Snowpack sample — Snodgrass Mountain, Crested Butte, Colorado (2/4/25, 12:06 PM MST)
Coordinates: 38.923, -106.968
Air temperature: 35 °F
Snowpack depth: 80 cm
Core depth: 70 cm
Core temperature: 32 °F
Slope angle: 14°, slope face: 78°
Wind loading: low
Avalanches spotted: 0
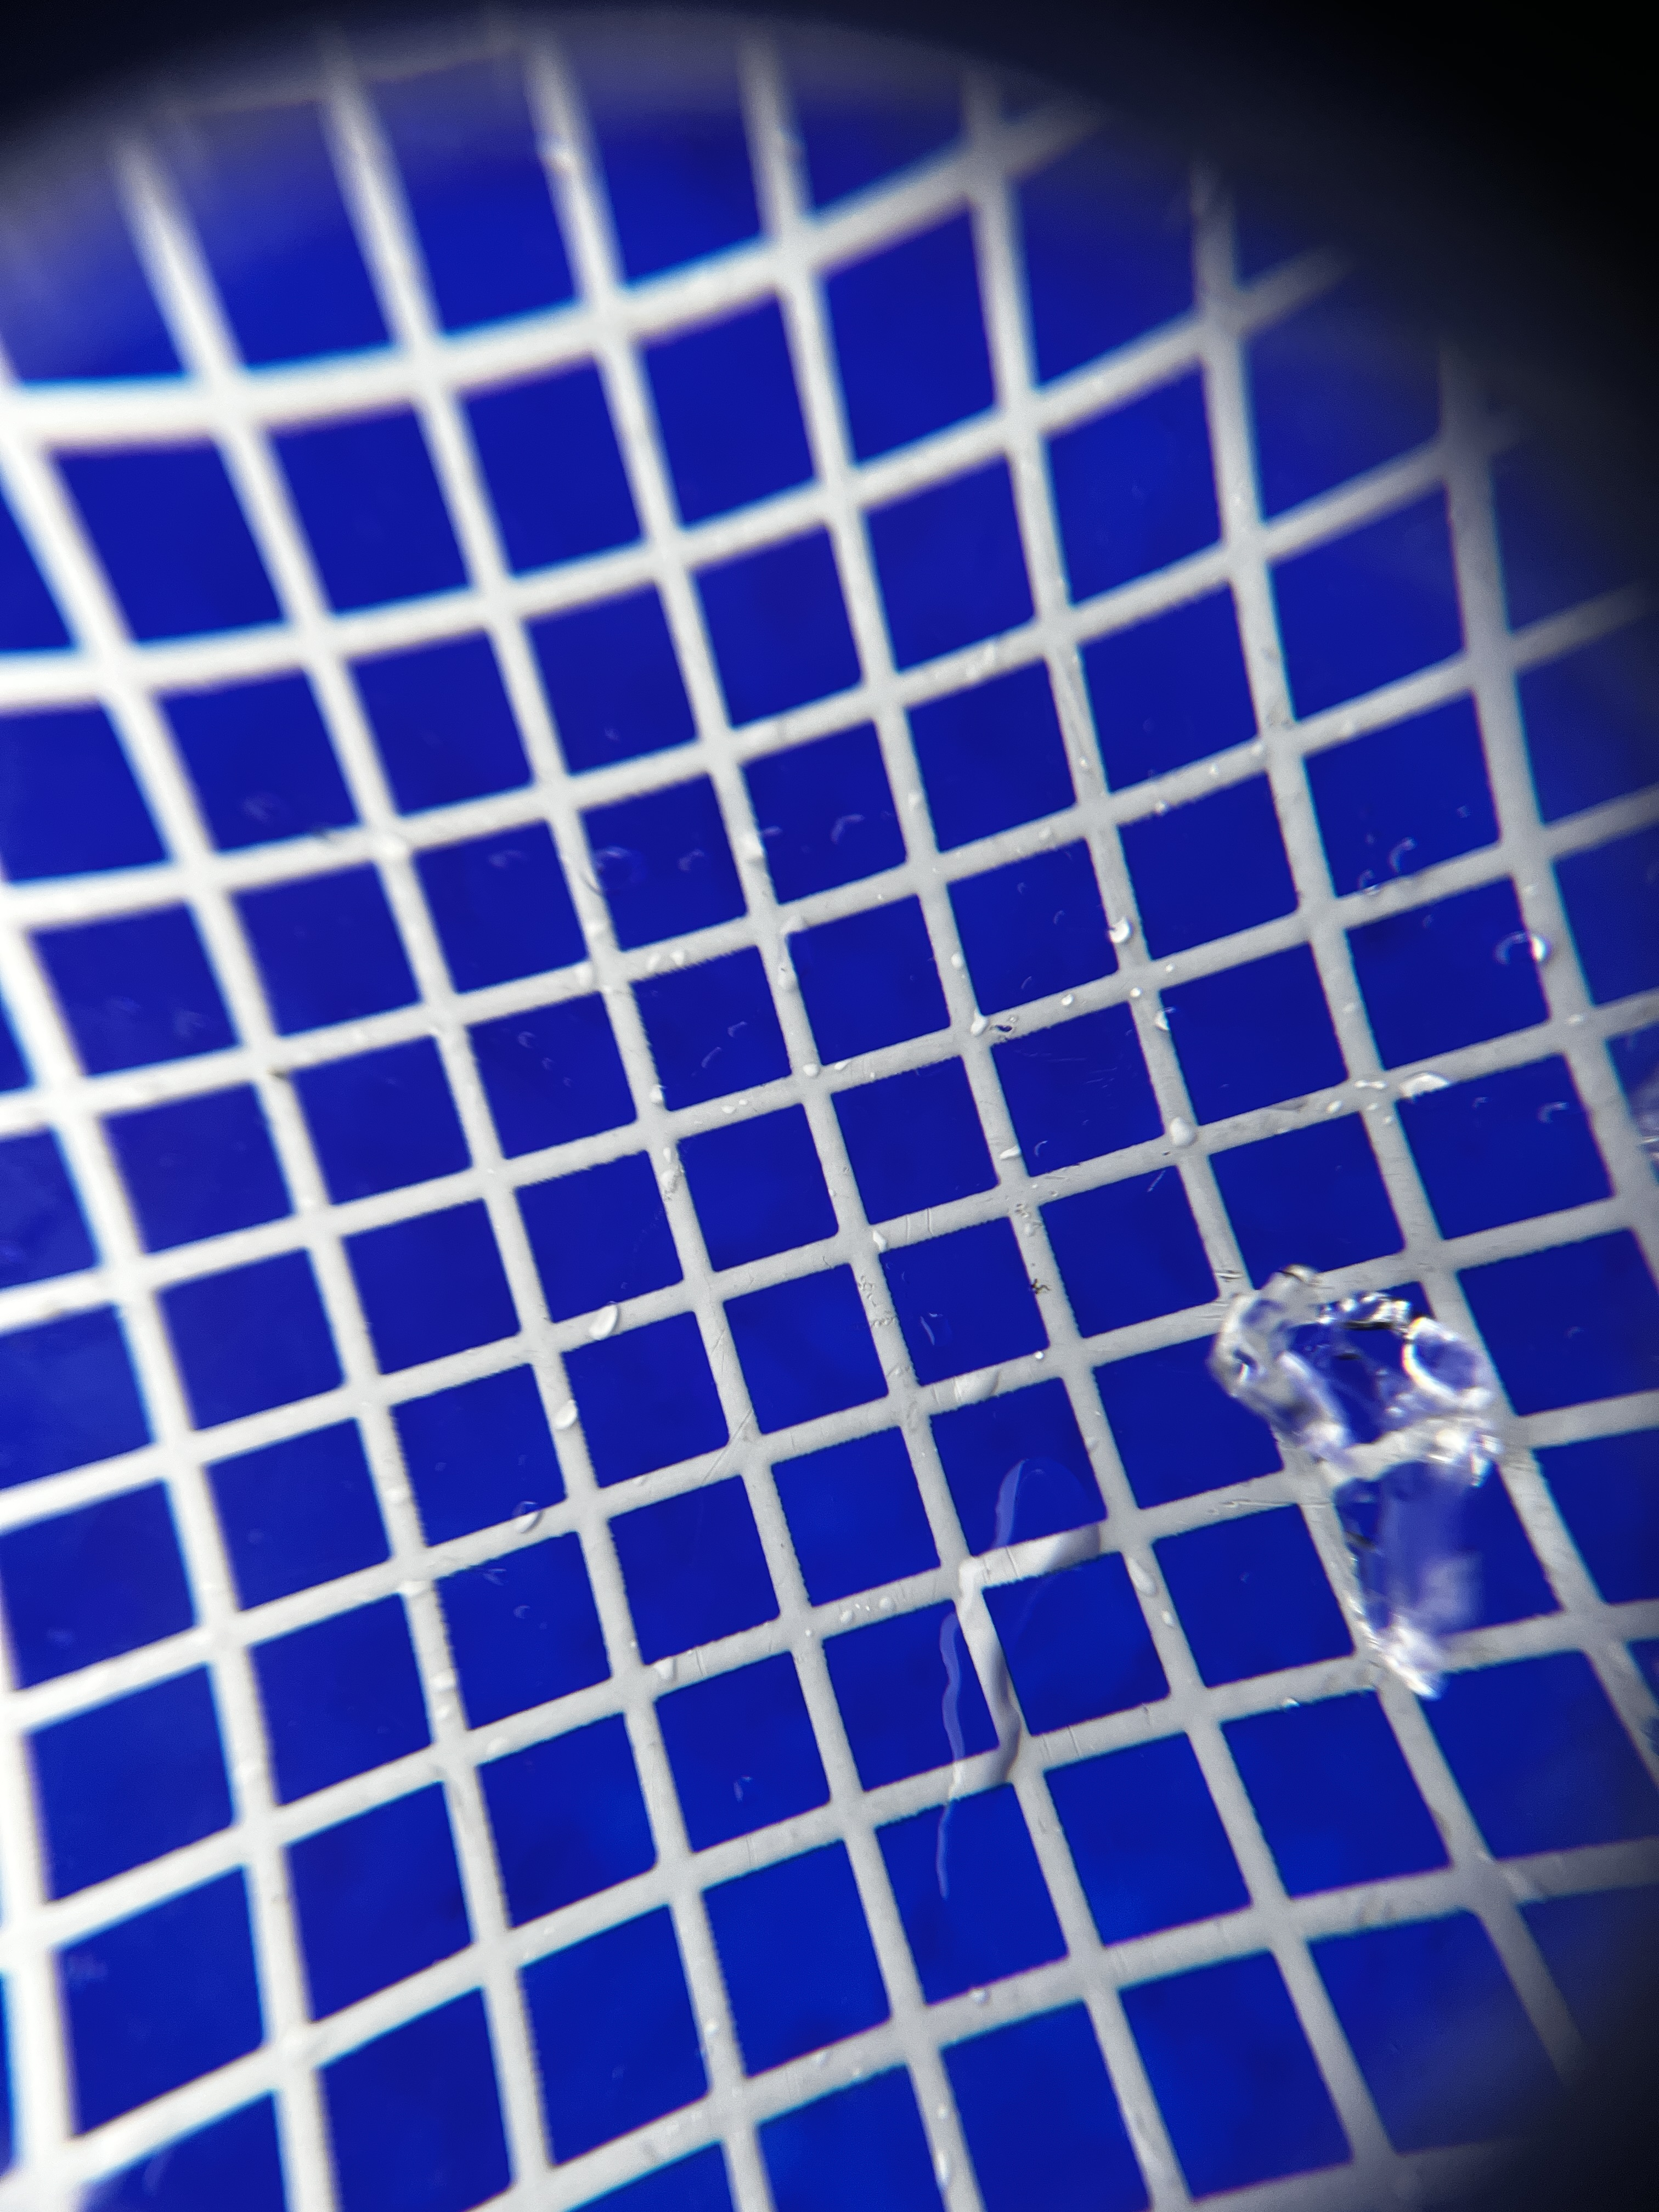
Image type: magnified_profile
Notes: No avalanches nearby, unusually warm weather for the last month reported by residents, Collected 25 yards from treeline